Question: I'm working on a personal project/development here. Took a job with starfleet command querying our fleet inventory of starships. I want to query the Features table and return a list of starshipId's that match a list of features. Best I've come up with is a query that will return any one match. However I want to return starshipid for starships that have every feature listed in query. Please see picture.
What I've tried so far:
'''
select distinct starshipid
from features
where description in ('Teleporation', 'Warp Speed')
'''
I'm looking for a query that will only return starshipid: 1000

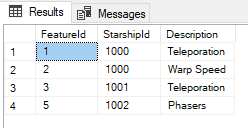
Answer: If you have to get only those startshipid's having all description mentioned in IN clause then use count and distinct in HAVING clause. Your query will be like below:
'''
SELECT STARSHIPID
FROM FEATURES
WHERE DESCRIPTION IN ('TELEPORATION', 'WARP SPEED')
GROUP BY STARSHIPID
HAVING COUNT(DISTINCT DESCRIPTION) = 2
'''